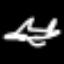
Label: airplane